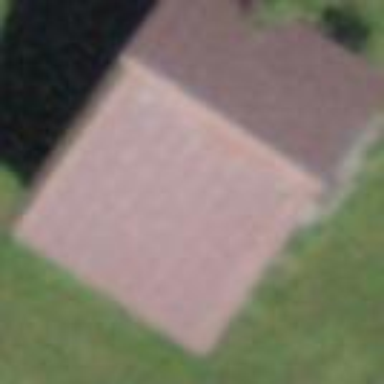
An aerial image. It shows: Barn.